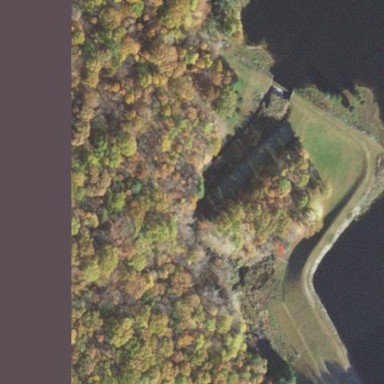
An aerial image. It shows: Dam along waterway.